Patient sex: M
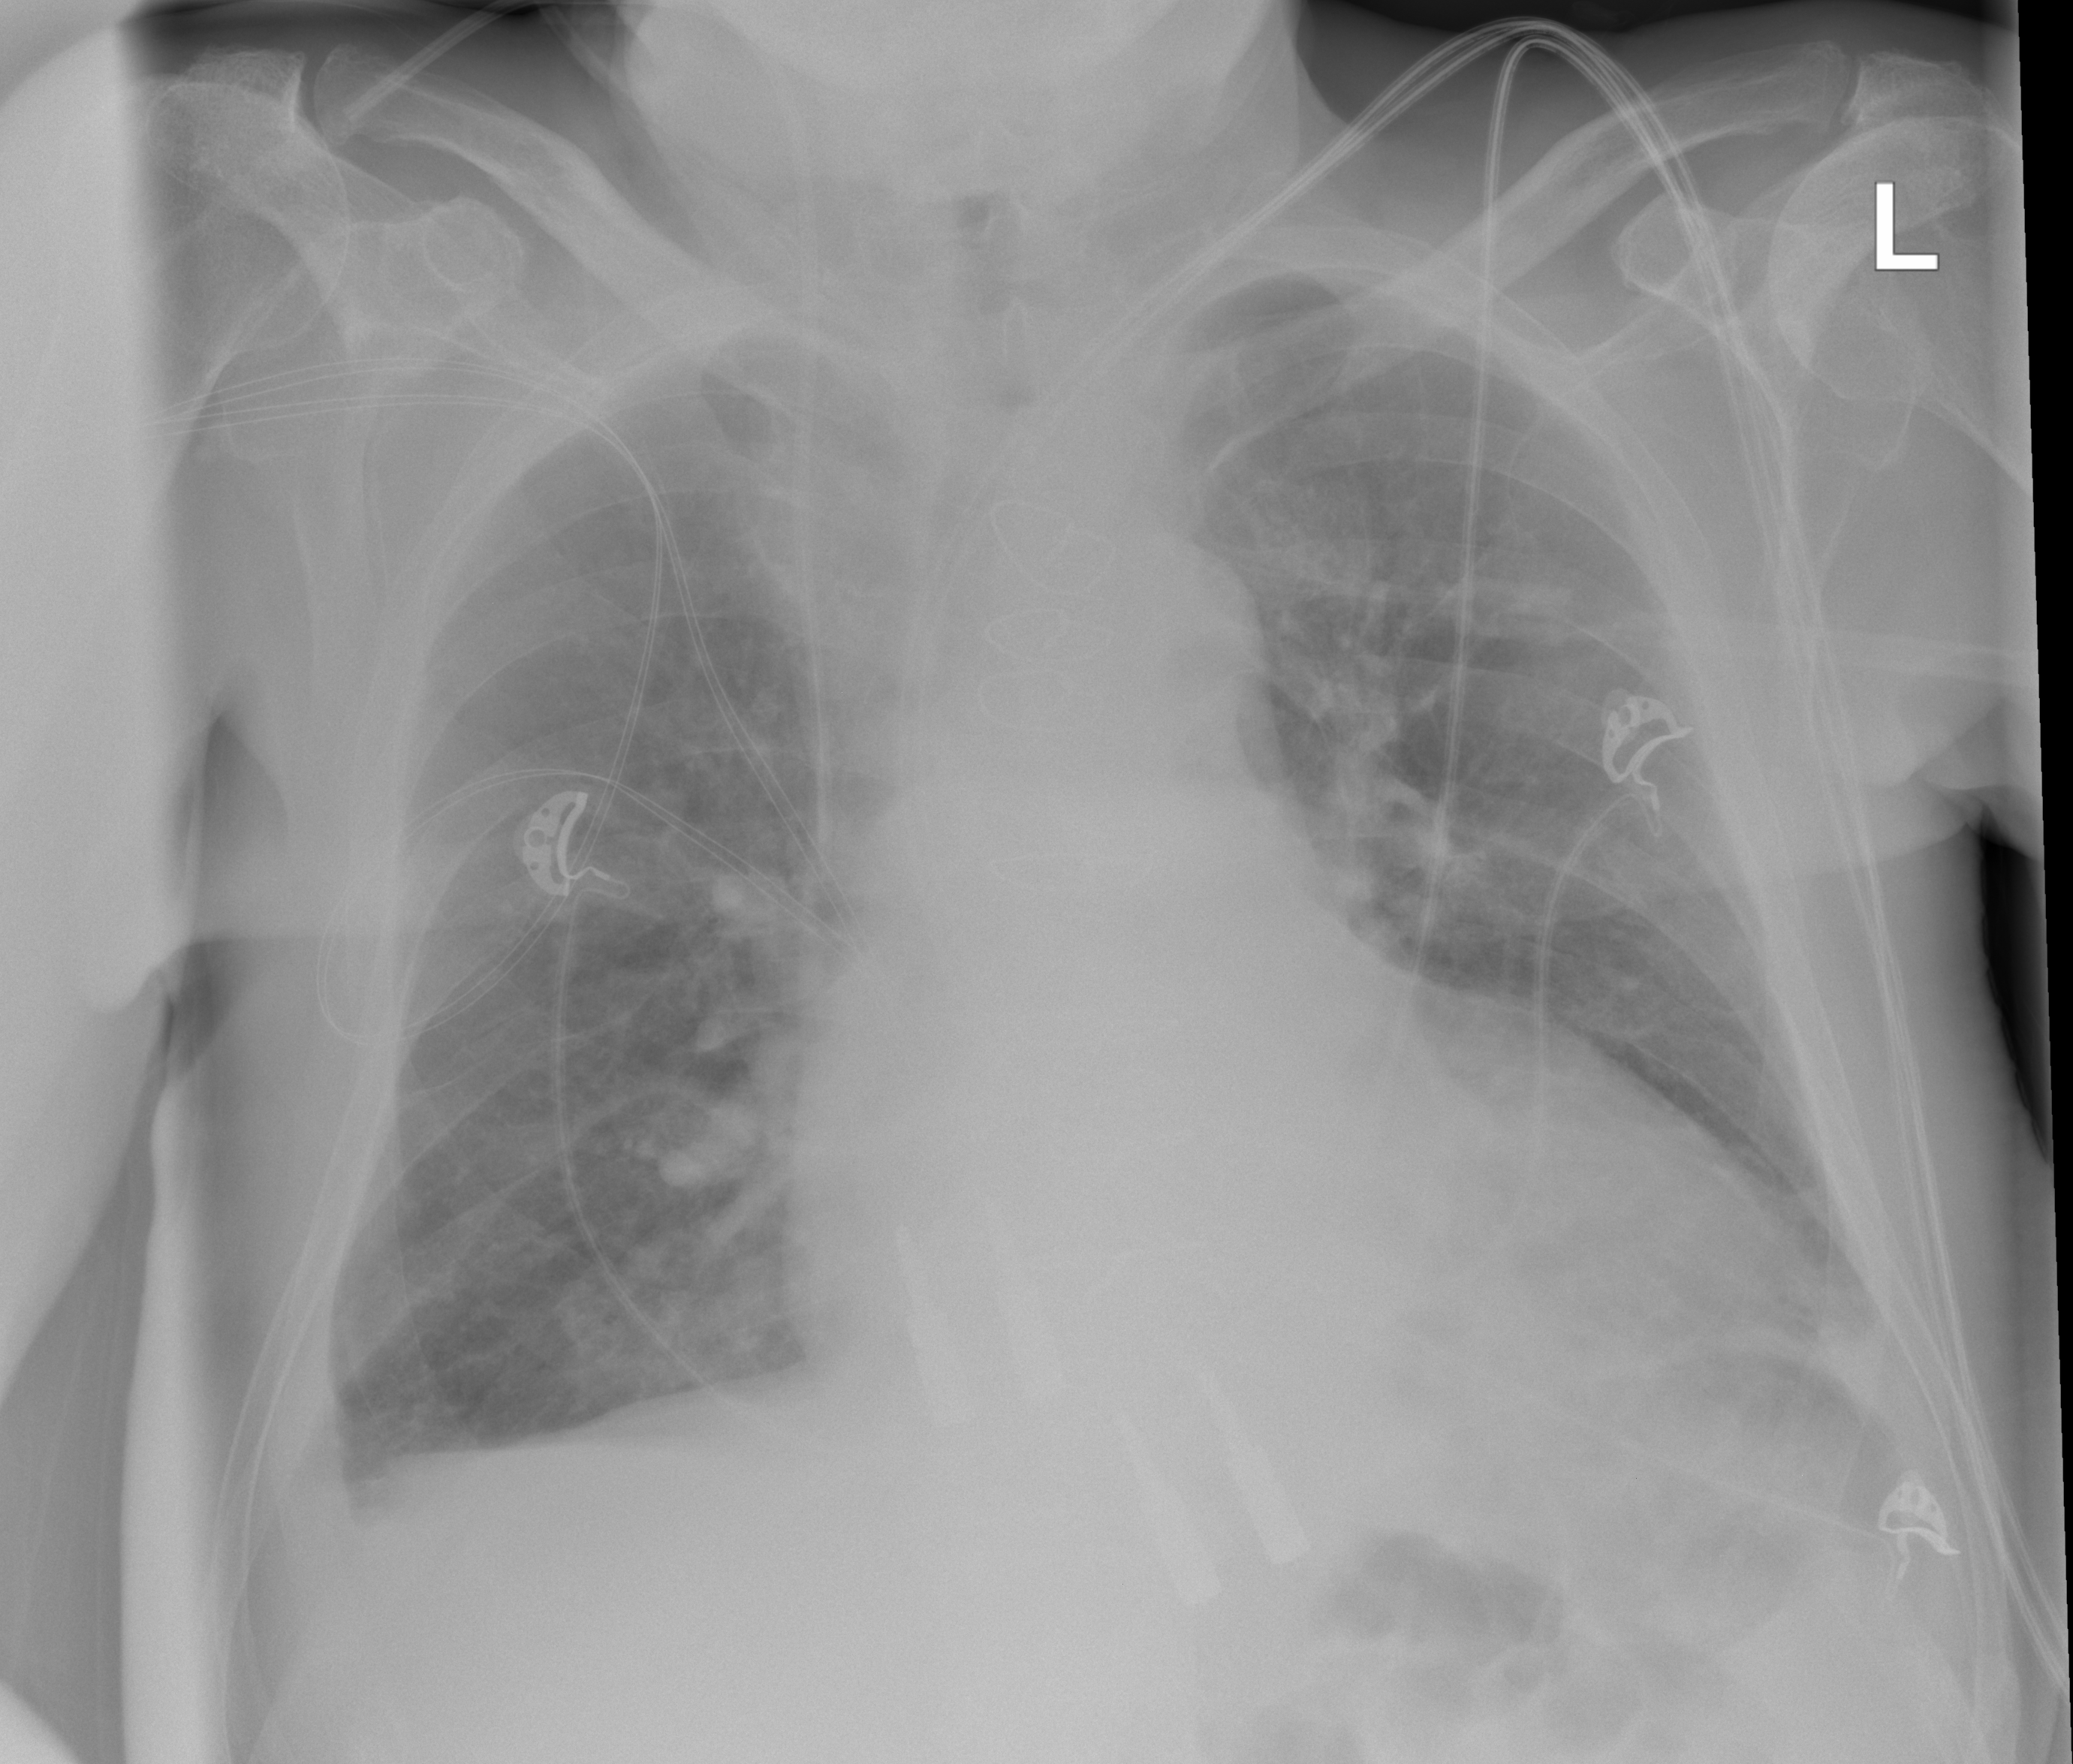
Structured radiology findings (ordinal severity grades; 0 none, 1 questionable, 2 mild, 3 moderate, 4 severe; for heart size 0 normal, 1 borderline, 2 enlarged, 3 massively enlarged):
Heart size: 2
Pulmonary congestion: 2
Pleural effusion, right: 0
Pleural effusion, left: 1
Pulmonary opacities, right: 0
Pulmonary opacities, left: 0
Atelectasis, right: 1
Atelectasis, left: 1